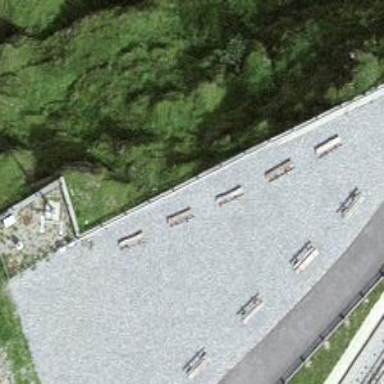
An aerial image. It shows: Bench.